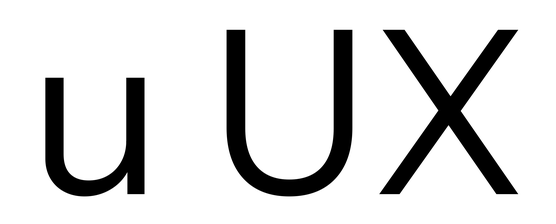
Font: InstrumentSans_Regular